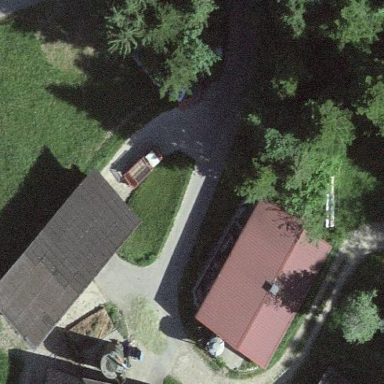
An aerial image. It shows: Sty building.